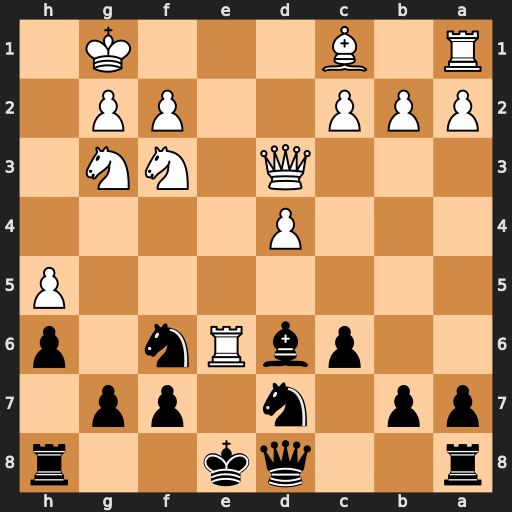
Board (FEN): r2qk2r/pp1n1pp1/2pbRn1p/7P/3P4/3Q1NN1/PPP2PP1/R1B3K1
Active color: b
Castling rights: kq
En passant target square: -
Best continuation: fxe6 Qg6+ Kf8